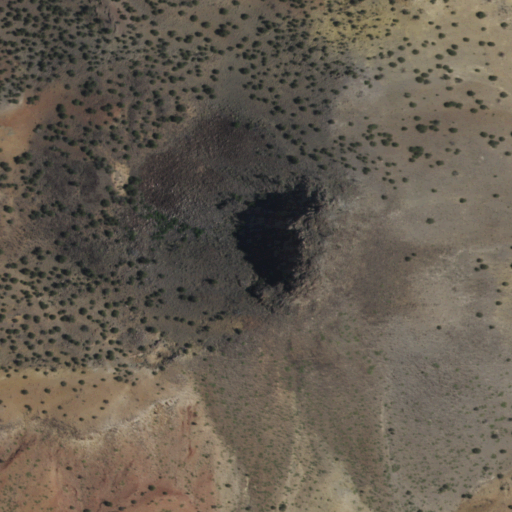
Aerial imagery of mountain in New Mexico named La Jara Peak containing shrub and grassland